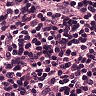
Metastatic tissue present: yes